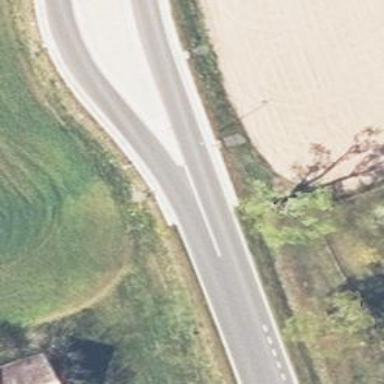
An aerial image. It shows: Traffic calming island.